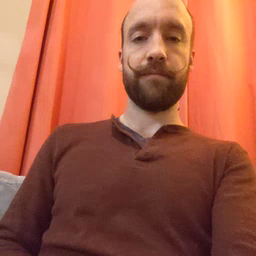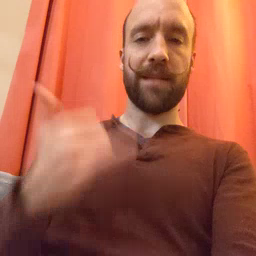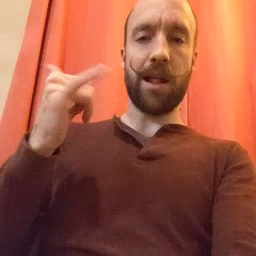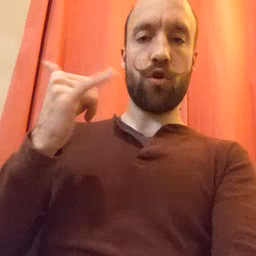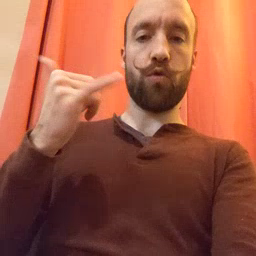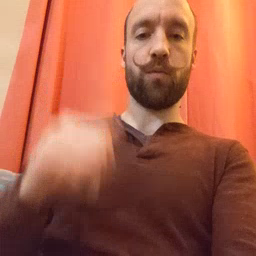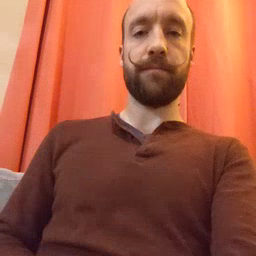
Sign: yellow